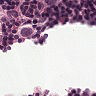
Metastatic tissue present: yes